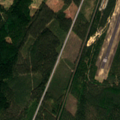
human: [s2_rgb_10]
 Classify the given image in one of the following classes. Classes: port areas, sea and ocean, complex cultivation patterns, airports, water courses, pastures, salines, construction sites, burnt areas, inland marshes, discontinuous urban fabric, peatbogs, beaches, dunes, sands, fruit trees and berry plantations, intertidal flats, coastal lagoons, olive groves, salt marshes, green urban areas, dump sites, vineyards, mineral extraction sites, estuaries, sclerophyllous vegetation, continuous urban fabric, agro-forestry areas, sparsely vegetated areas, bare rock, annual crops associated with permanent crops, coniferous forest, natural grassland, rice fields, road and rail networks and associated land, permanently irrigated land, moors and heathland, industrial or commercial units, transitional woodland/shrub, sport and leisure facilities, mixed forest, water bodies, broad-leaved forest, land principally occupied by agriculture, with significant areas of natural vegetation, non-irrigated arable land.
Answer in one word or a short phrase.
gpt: airports, mineral extraction sites, coniferous forest, mixed forest